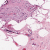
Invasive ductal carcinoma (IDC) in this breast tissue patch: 0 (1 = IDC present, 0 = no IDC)